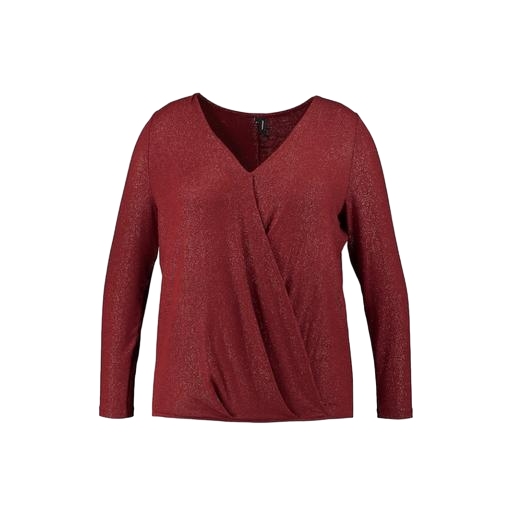
red plus size v-neck top only macy, red plus size printed t-shirt only macy, red and has long sleeves, white background